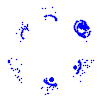
Particle: pion